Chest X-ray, PA view. Patient: 47 years old, sex F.
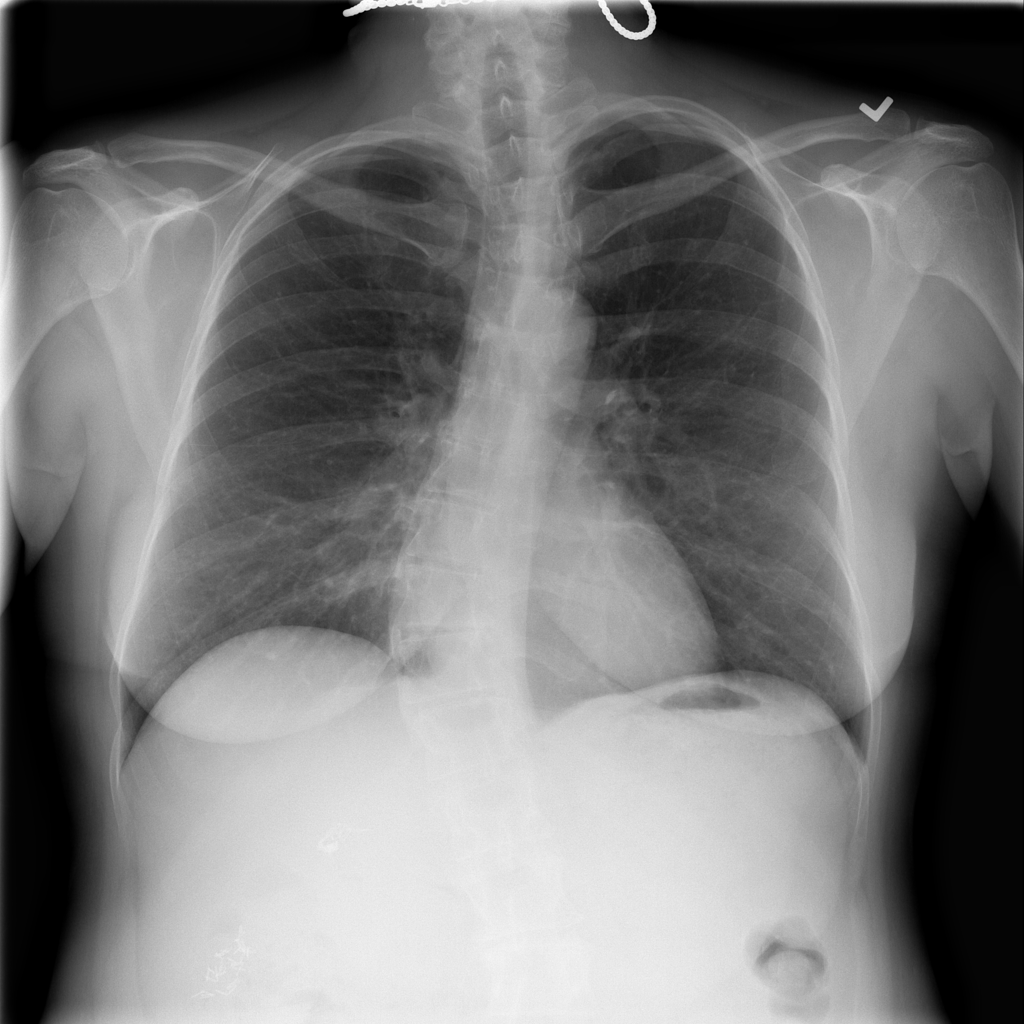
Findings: No Finding